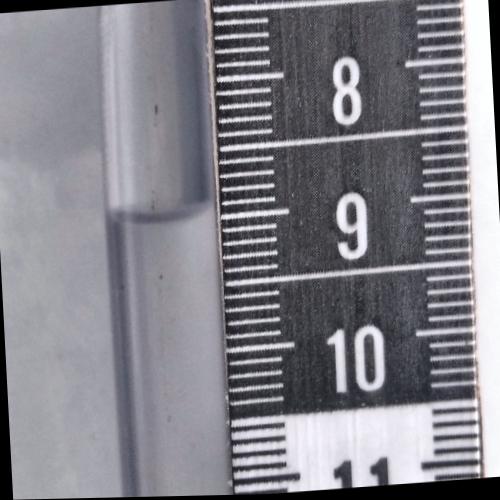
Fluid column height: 8.9 cm